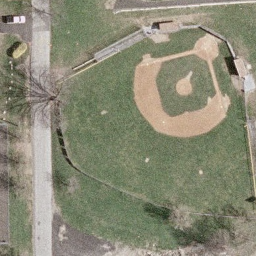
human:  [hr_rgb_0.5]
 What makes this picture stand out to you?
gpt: baseball diamond